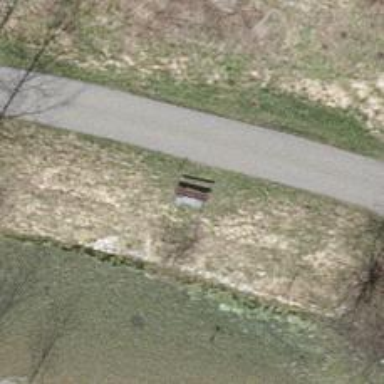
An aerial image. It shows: Brown bench.